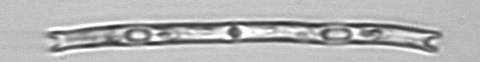
Label: Eucampia_morphytype1